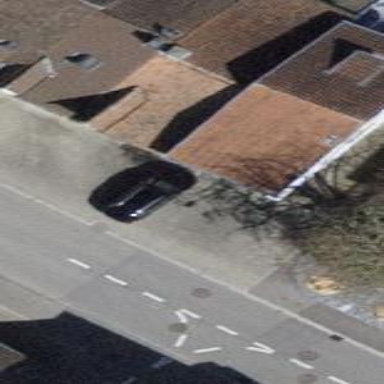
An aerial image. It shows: Building with tiled roof.